Field crop: maize
Growth stage: 2
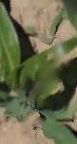
Species: maize